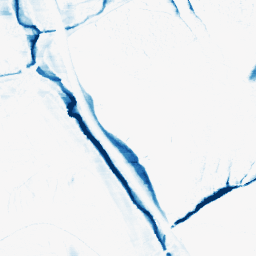
Category: morphological
Decomposition family: morphological_ellipse
Decomposition parameters: operation: closing
width: 5
height: 20
Upsampling method: regularized
Upsampling parameters: scale: 4
lambda_reg: 0.01
Upsampling scale: 4